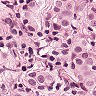
Metastatic tissue present: yes